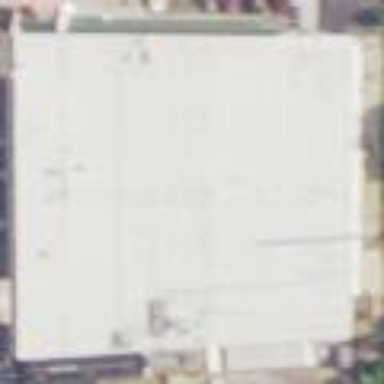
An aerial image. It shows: Supermarket building.